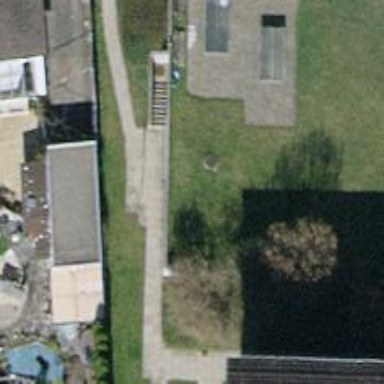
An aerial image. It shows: Urban area featuring tree as natural element.